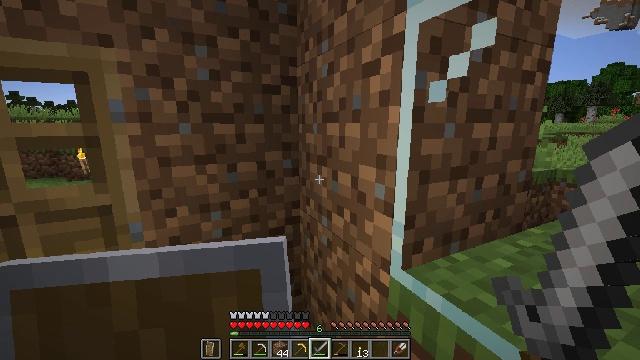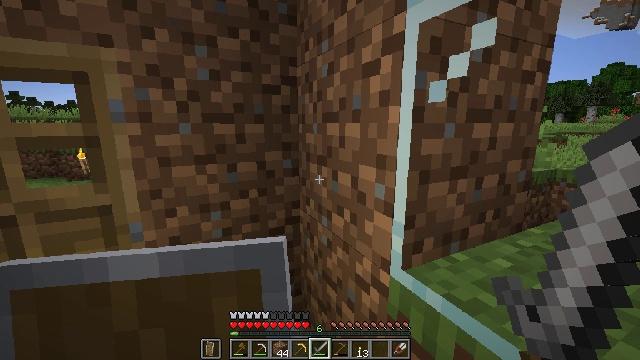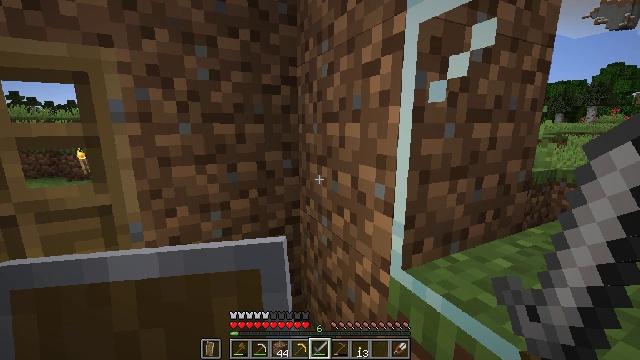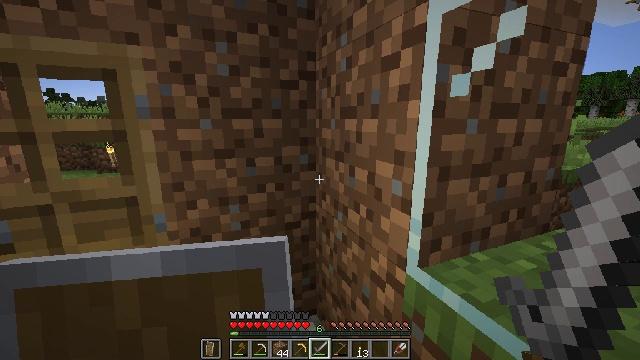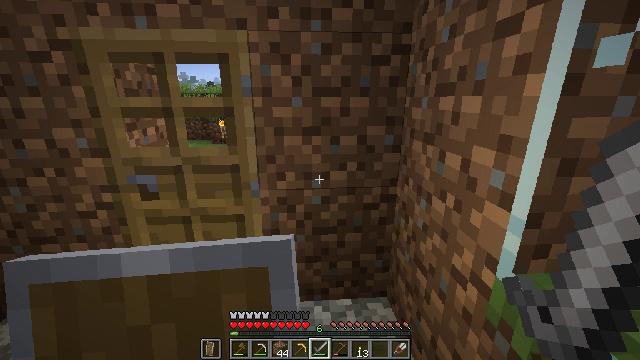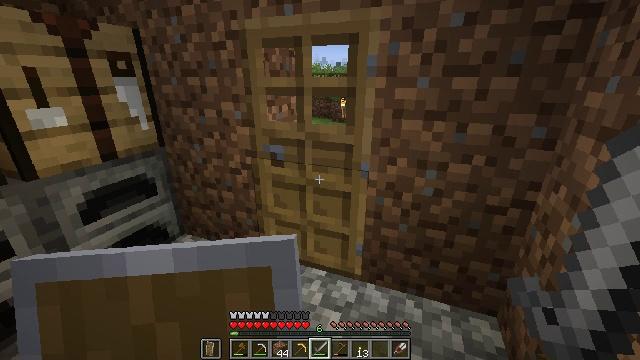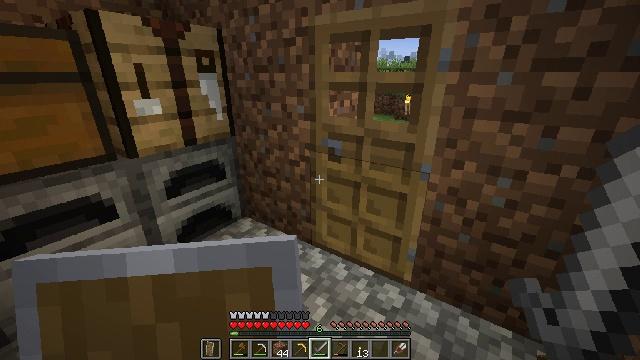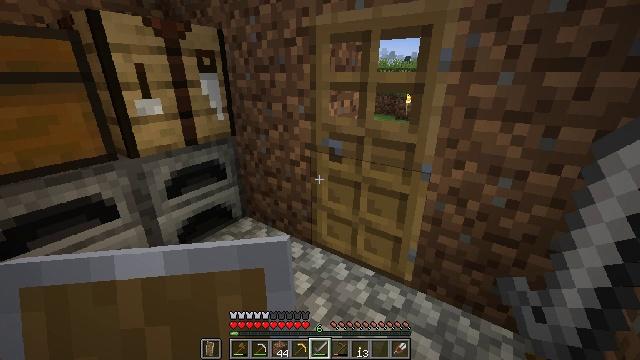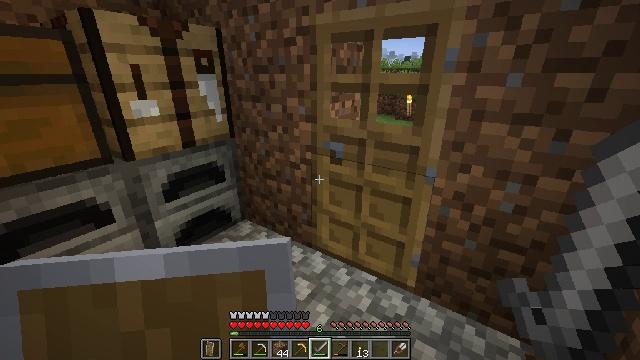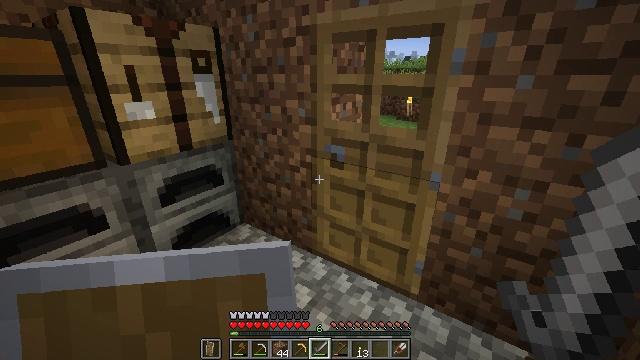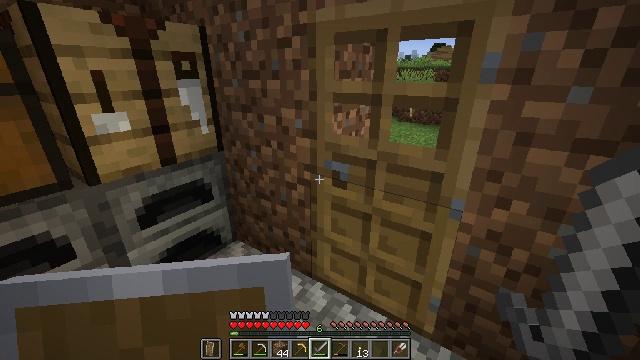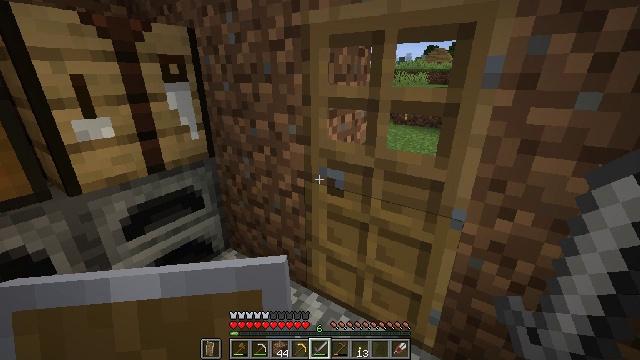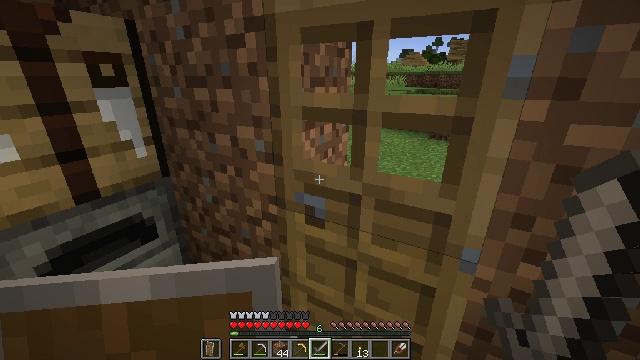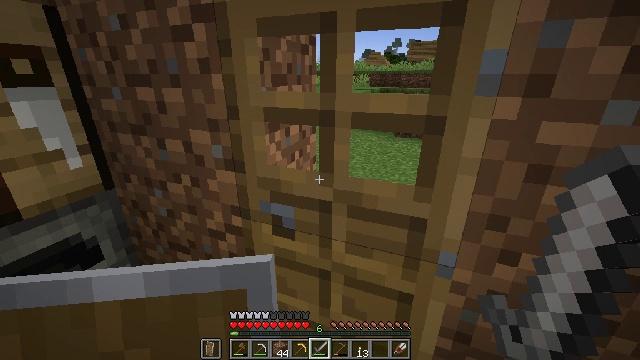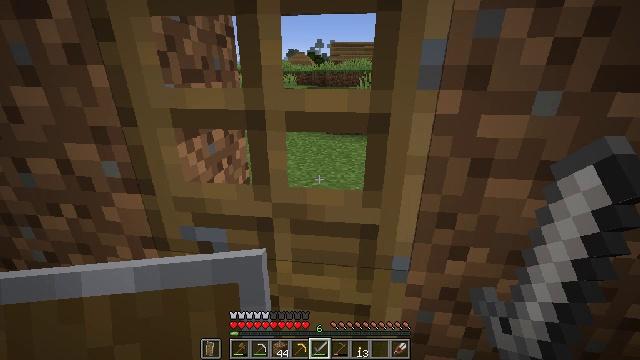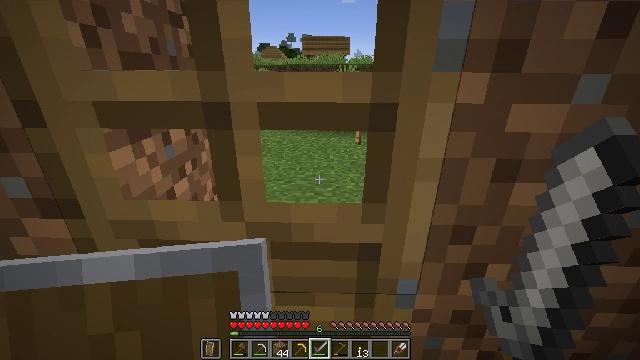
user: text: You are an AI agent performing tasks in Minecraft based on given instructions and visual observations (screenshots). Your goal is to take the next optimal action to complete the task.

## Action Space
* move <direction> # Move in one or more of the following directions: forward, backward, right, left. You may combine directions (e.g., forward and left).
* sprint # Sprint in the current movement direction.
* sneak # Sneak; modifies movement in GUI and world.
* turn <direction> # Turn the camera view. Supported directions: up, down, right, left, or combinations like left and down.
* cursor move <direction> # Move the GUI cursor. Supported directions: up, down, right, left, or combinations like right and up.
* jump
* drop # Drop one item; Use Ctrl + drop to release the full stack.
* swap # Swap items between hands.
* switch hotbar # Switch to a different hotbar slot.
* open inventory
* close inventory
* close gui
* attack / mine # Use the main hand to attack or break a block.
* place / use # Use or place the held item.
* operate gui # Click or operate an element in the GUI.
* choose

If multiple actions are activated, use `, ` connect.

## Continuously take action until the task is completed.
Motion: motion action
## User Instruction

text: Get dirt block.
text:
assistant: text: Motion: open inventory
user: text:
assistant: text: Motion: open inventory
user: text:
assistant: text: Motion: turn left and down
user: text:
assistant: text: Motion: turn left and down
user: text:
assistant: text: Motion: turn left and down
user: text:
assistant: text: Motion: turn left
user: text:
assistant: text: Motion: no_op
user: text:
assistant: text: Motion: move forward
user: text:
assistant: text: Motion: move forward
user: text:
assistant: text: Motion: move forward
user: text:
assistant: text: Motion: move forward, turn right
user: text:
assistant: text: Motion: move forward, turn right
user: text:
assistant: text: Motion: move forward, turn right
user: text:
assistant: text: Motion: move forward, turn right
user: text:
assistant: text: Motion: move forward, turn right and down
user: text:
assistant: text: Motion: no_op
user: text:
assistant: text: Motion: no_op
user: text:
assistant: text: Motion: move forward
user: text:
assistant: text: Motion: move forward
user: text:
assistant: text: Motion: move forward, use / place
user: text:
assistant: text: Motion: move forward, use / place
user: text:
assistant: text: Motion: use / place
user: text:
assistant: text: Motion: no_op
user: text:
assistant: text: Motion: no_op
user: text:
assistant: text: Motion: turn right and up
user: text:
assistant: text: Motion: move forward, turn right
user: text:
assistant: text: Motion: move forward, turn right and down
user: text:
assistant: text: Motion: move forward, turn right and down
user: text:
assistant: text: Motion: move forward, turn right and down
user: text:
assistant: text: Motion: no_op